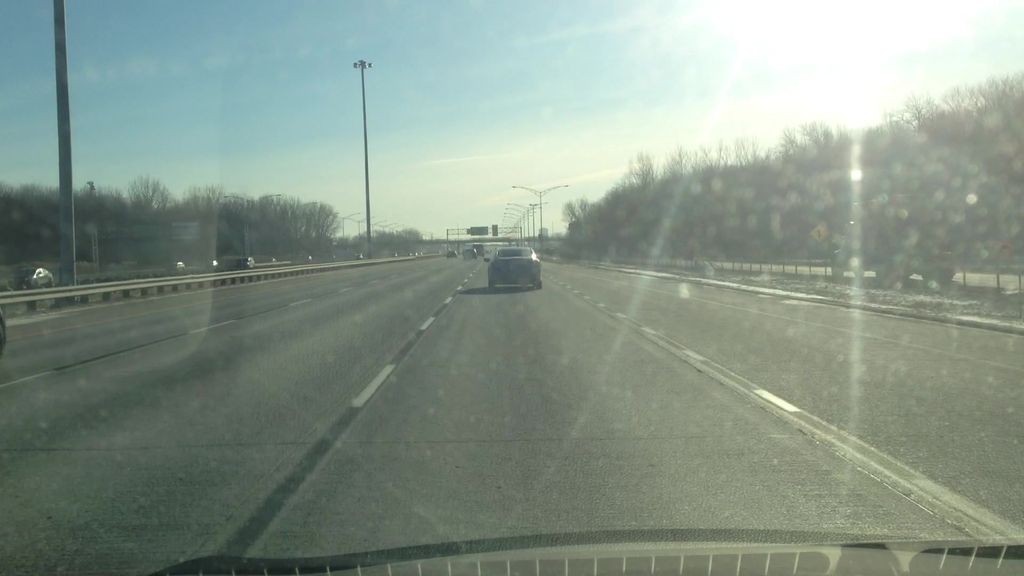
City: montreal